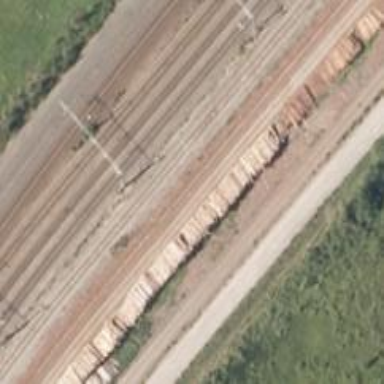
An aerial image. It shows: Electrified rail siding with contact line.